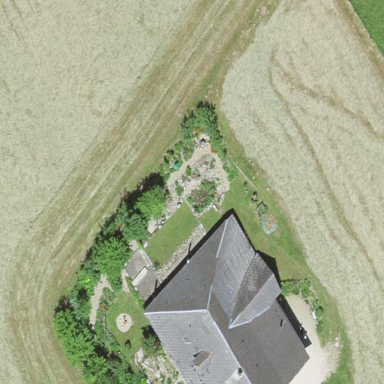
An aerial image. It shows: Farm building.